Interaction volume radius: 10 \u00c5
Interaction volume height: 10 \u00c5
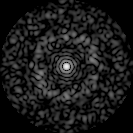
Disorder parameter: 0.8299